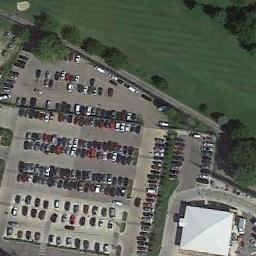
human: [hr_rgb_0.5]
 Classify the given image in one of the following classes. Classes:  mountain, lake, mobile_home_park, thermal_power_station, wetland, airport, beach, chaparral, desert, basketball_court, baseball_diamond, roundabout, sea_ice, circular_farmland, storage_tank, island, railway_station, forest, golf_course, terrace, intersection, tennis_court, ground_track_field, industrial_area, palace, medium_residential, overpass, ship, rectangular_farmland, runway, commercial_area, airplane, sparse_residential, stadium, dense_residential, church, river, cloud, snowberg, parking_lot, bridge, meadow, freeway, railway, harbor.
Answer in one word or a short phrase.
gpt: parking_lot